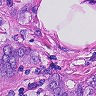
Metastatic tissue present: yes